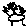
Label: bird